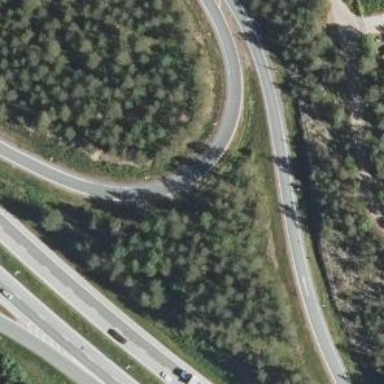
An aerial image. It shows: Tertiary motorway link with asphalt surface.